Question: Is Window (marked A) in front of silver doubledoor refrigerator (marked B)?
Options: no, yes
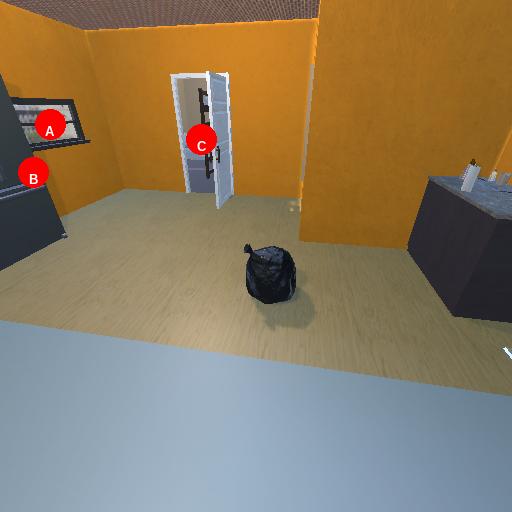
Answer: no